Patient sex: F
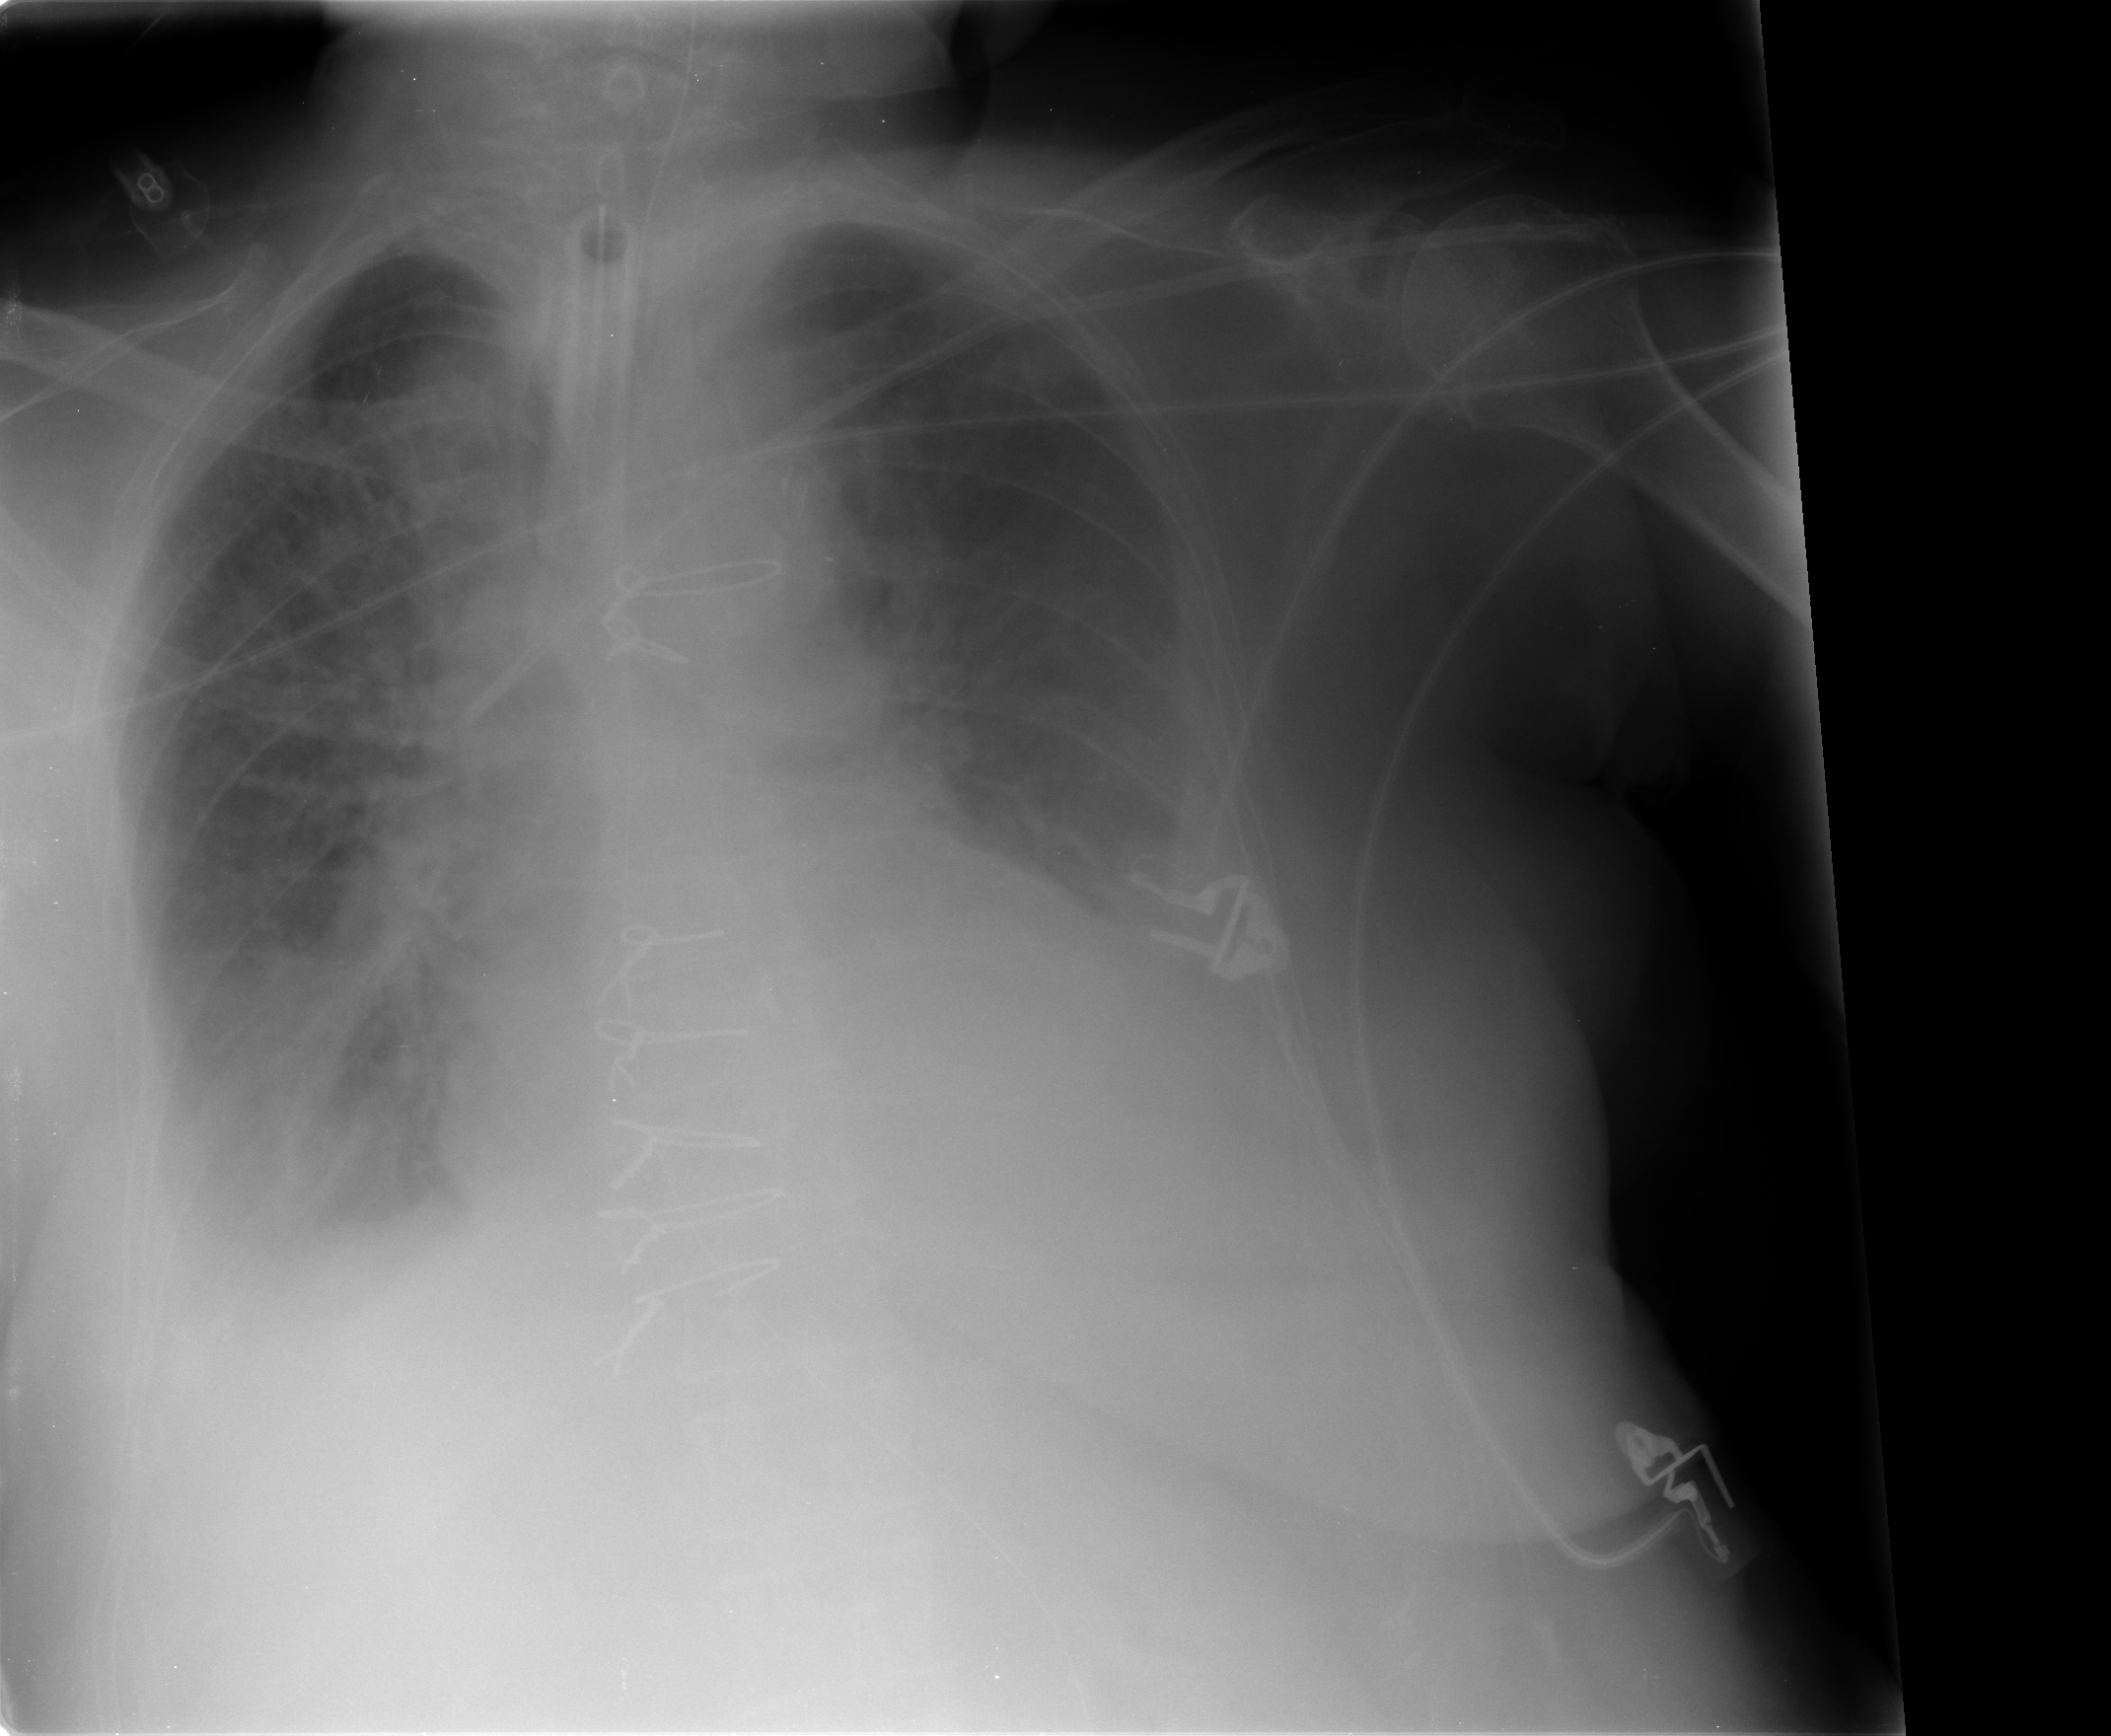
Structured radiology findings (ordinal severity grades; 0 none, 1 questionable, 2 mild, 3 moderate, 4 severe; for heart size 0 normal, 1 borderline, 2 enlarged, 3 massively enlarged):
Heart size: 2
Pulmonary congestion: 2
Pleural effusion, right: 2
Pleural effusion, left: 3
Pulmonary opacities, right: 2
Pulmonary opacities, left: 0
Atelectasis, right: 2
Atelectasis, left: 3